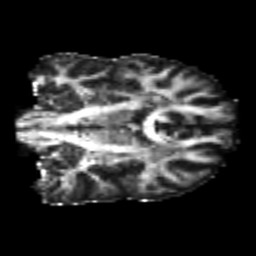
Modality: FA
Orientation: coronal
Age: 24
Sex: male
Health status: healthy
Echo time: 0.074 s